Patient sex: M
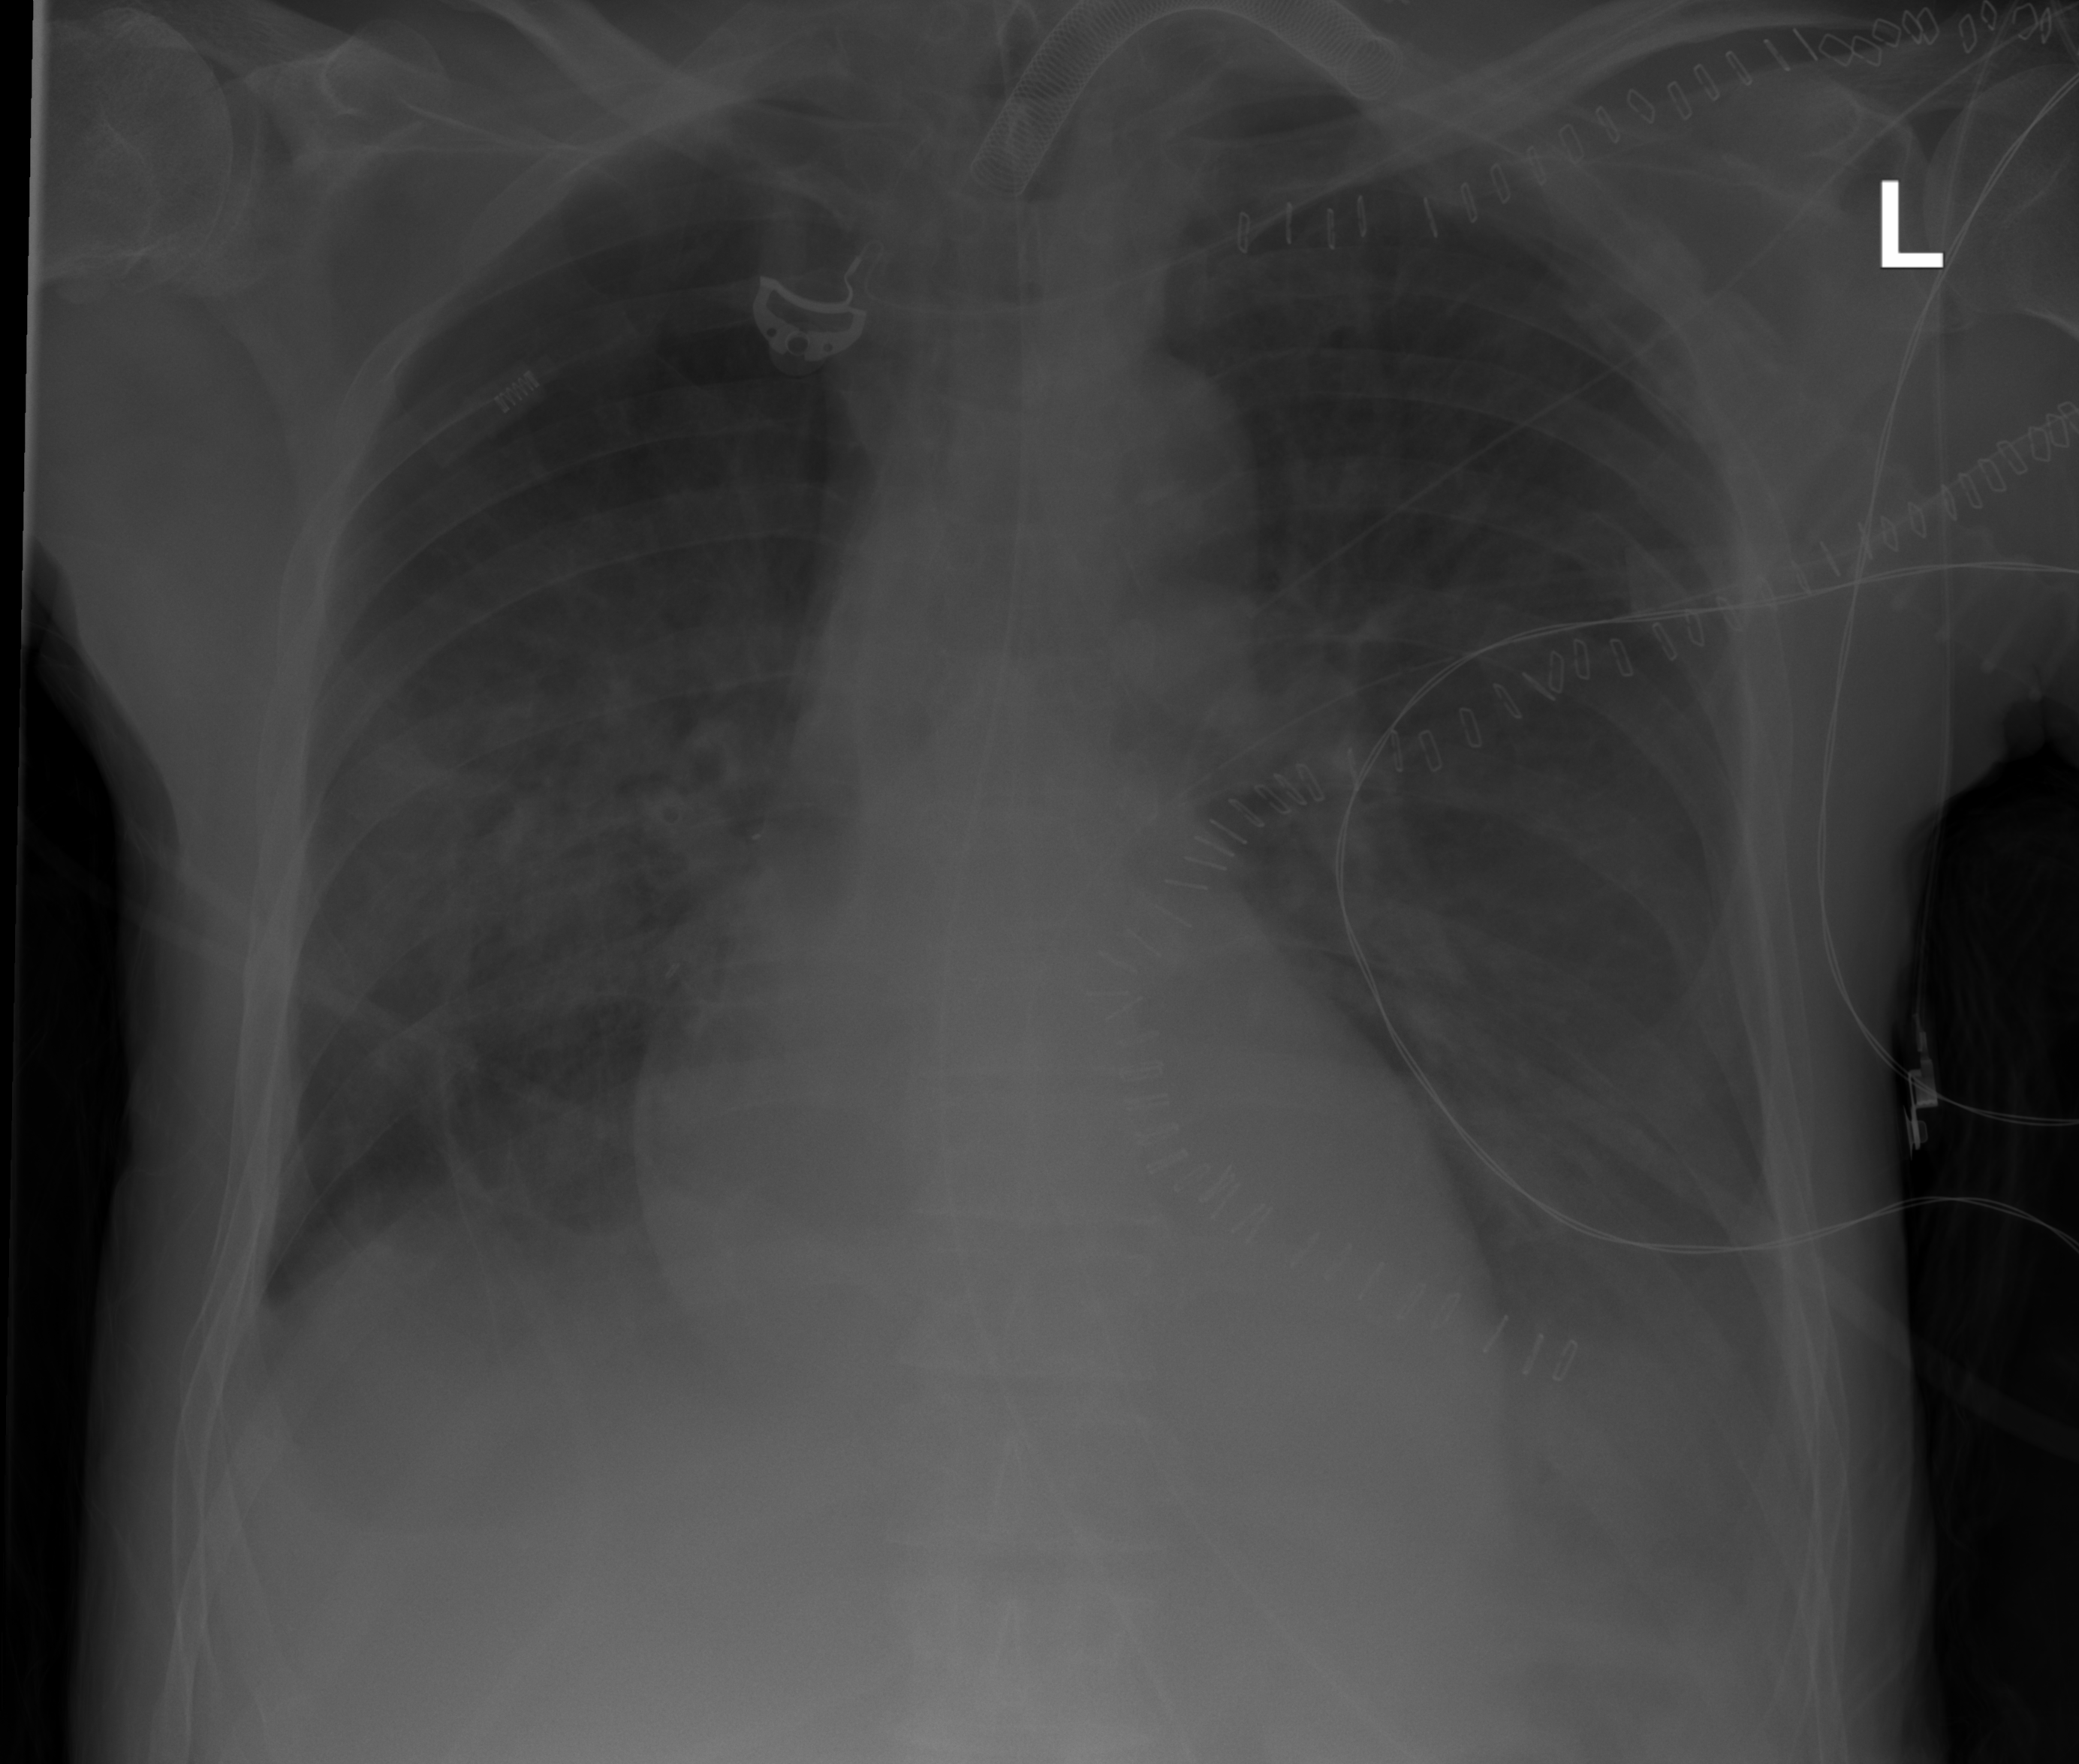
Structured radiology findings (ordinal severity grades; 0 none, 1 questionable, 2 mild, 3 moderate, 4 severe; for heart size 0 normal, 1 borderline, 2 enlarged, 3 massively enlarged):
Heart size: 0
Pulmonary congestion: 2
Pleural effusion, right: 0
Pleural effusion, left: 2
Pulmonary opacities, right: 2
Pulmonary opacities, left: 0
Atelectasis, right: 2
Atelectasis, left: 2